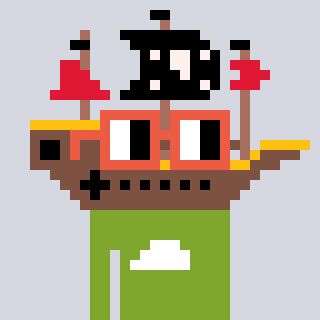
a pixel art character with square orange glasses, a pirateship-shaped head and a slimegreen-colored body on a cool background